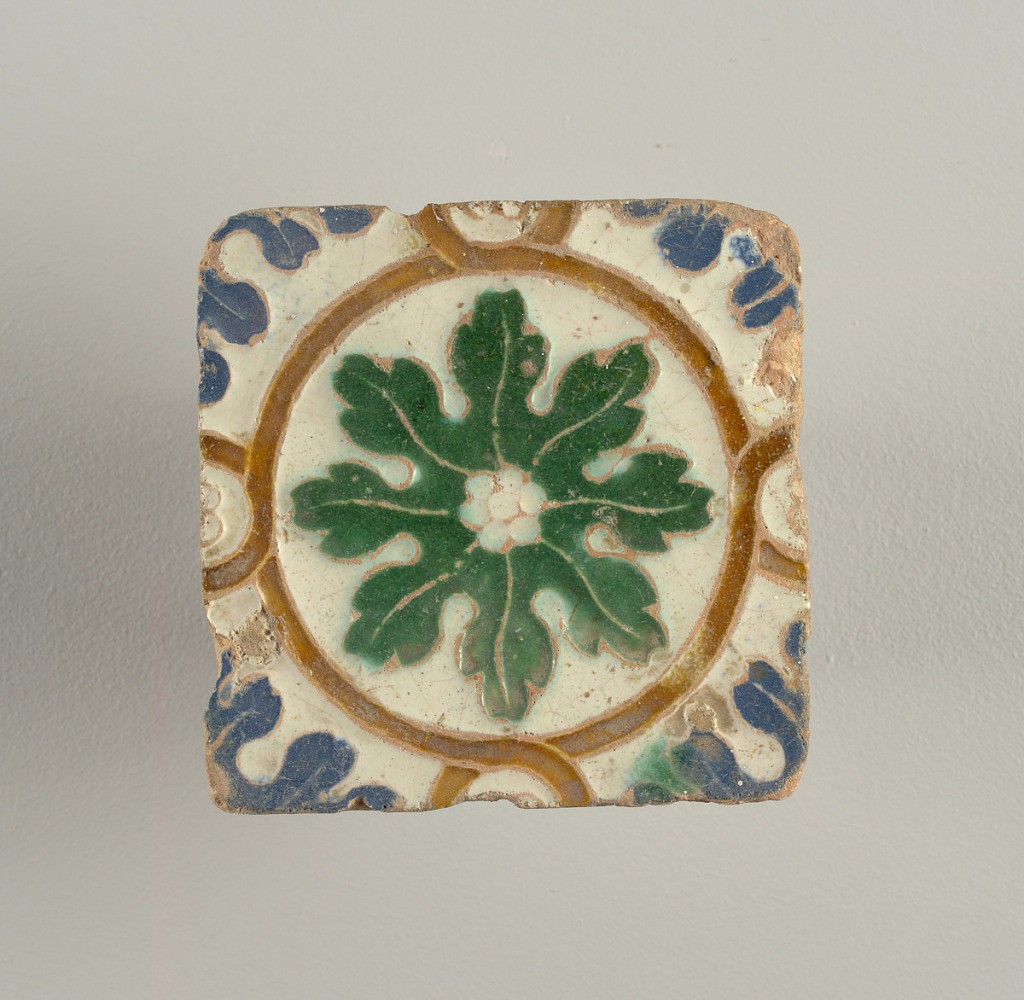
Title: Two tiles
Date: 16th–17th century
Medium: Glazed moulded earthenware
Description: Moulded in low relief, with white, blue, green and light brown glazes. Interlacing bands forming tangent circles, large and small, enclosing green and blue foliage forms.